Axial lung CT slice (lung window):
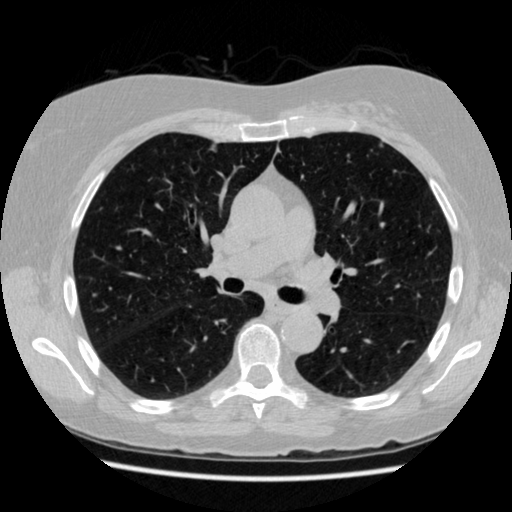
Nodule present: no